Question: I have this simple storyboard :

what it does is very simple... if buttonOne pressed, it will go to UIView *viewTwo. and when Back button on navigation bar pressed, it will go back to ViewController.
now, what I want to play with is when this buttonOne is pressed, I want to add some color as background of viewTwo.
here's my .h file :
'''
#import <UIKit/UIKit.h>
@interface ViewController : UIViewController
@property (strong, nonatomic) IBOutlet UIView *viewTwo;
- (IBAction)buttonOne;
@end
'''
and here's my .m file :
'''
#import "ViewController.h"
@interface ViewController ()
@end
@implementation ViewController
- (void)viewDidLoad
{
[super viewDidLoad];
// Do any additional setup after loading the view, typically from a nib.
}
- (void)didReceiveMemoryWarning
{
[super didReceiveMemoryWarning];
// Dispose of any resources that can be recreated.
}
- (IBAction)buttonOne {
UIColor *colour = [[UIColor alloc]initWithRed:27.0/255.0 green:56.0/255.0 blue:152.0/255.0 alpha:1.0];
_viewTwo.backgroundColor = colour;
}
@end
'''
there's nothing wrong with that code... build successfully and run on simulator without error, but why the color is not showing on viewTwo?
what did I missed here? thanks.
UPDATE : I added this line :
'''
[colour release];
'''
but it seems that 'release' is not working on my Xcode. it says :
> 'release' is unavailable. not available in automatic reference
counting mode.
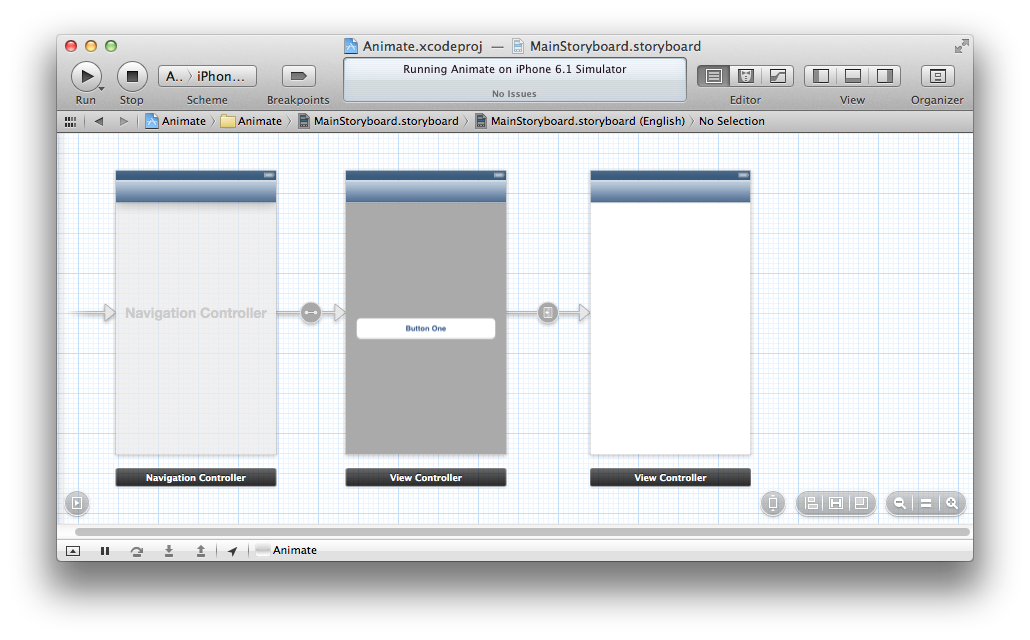
Answer: You need to implement prepareForSegue storyBoard delegate methode,
remember to name the segue identifier in storyboard scene
'''
-(void) prepareForSegue:(UIStoryboardSegue *)segue sender:(id)sender
{
if ([segue.identifier isEqualToString:@"You segue name identifier"])
{
UIViewController* viewController = segue.destinationViewController;
UIColor *colour = [[UIColor alloc]initWithRed:27.0/255.0 green:56.0/255.0 blue:152.0/255.0 alpha:1.0];
viewController.view.backgroundColor = colour;
'''
you can remove : - (IBAction)buttonOne methode